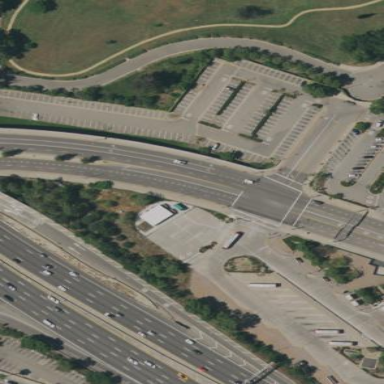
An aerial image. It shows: Bus station that also serves as public transport station.